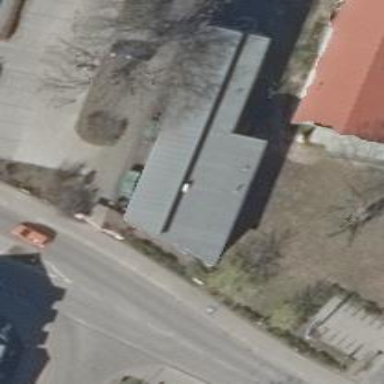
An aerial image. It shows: Cafe.